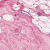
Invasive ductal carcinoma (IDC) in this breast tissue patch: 0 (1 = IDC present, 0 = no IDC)